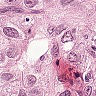
Metastatic tissue present: yes